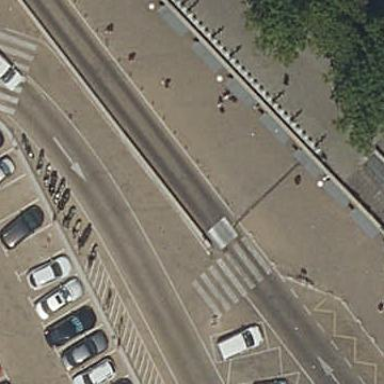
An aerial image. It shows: Bicycle parking area with stands.